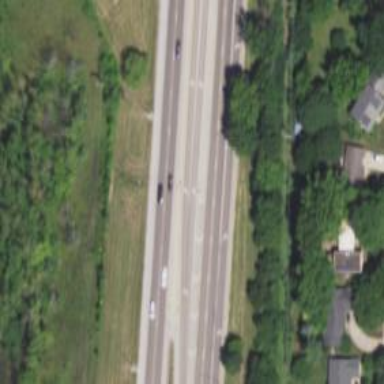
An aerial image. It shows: Trunk link highway.